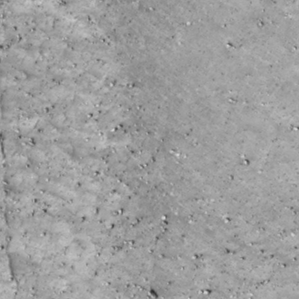
Label: non_frost